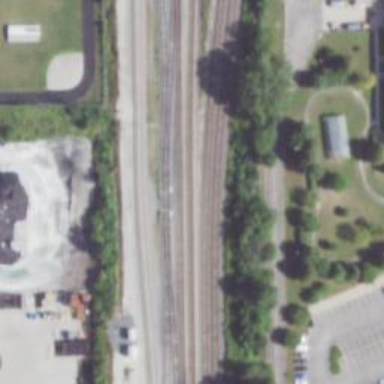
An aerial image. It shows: Railway siding with rails.